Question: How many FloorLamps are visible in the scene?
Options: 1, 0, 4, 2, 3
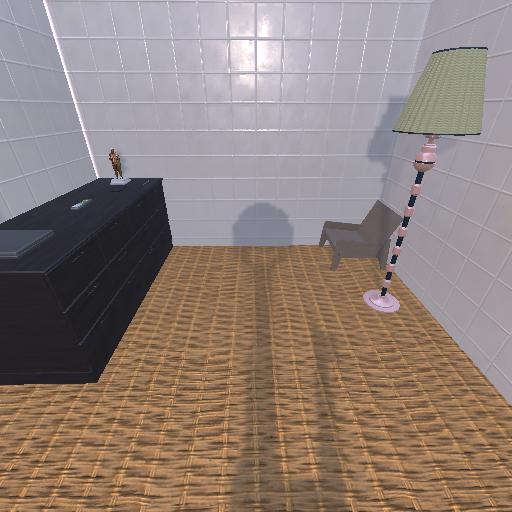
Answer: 1